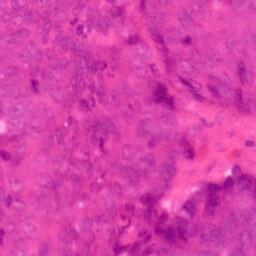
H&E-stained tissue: Colon